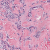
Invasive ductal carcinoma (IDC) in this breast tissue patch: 1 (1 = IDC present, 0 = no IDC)